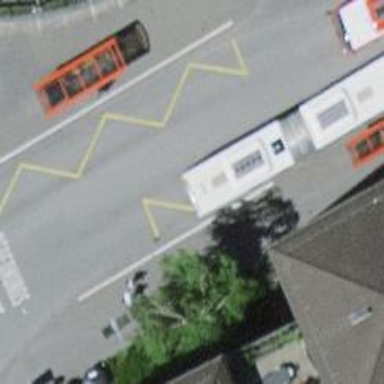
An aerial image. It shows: Asphalt road designated as living street.